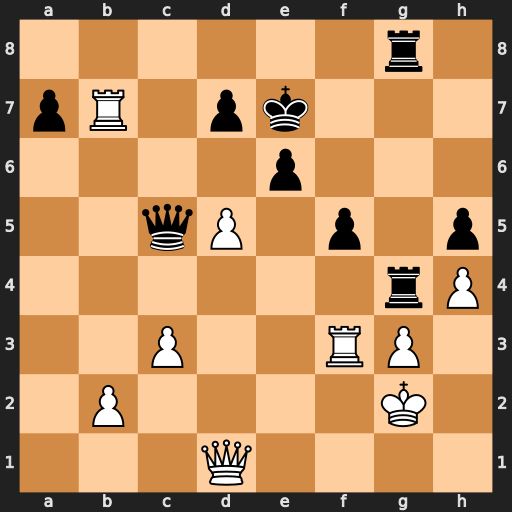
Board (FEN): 6r1/pR1pk3/4p3/2qP1p1p/6rP/2P2RP1/1P4K1/3Q4
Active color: w
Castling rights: -
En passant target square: -
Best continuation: dxe6 Qc6 Qxd7+